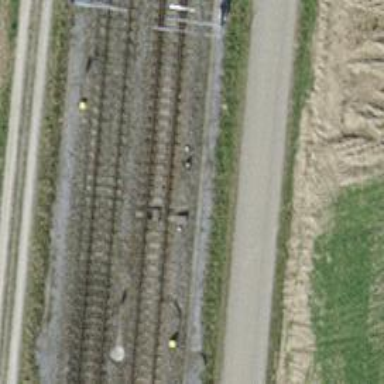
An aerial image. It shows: Railway switch.